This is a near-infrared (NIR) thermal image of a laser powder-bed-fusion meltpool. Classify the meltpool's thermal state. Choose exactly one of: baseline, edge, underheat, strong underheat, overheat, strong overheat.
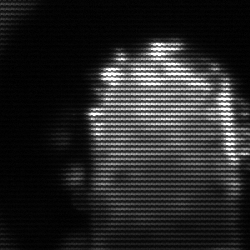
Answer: baseline